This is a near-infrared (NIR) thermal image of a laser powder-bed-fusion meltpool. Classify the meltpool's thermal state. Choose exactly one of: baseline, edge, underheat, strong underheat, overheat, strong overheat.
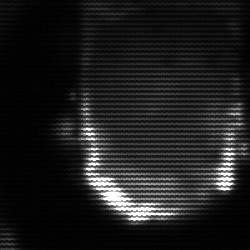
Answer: baseline